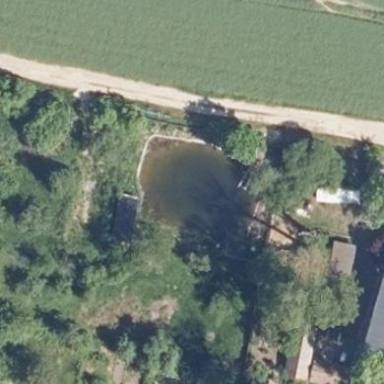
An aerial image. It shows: Pond surrounded by natural water.